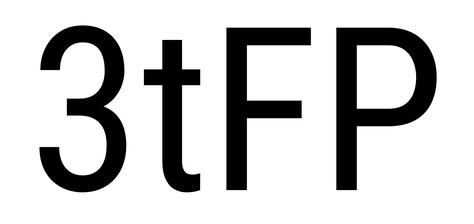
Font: Roboto_Condensed_Regular